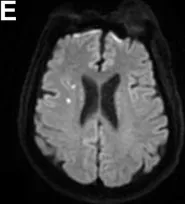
Diffusion-weighted imaging and arterial spin labeling perfusion magnetic resonance imaging of the brain reveal few embolic spots.
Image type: radiology (mri)